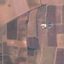
Label: PermanentCrop